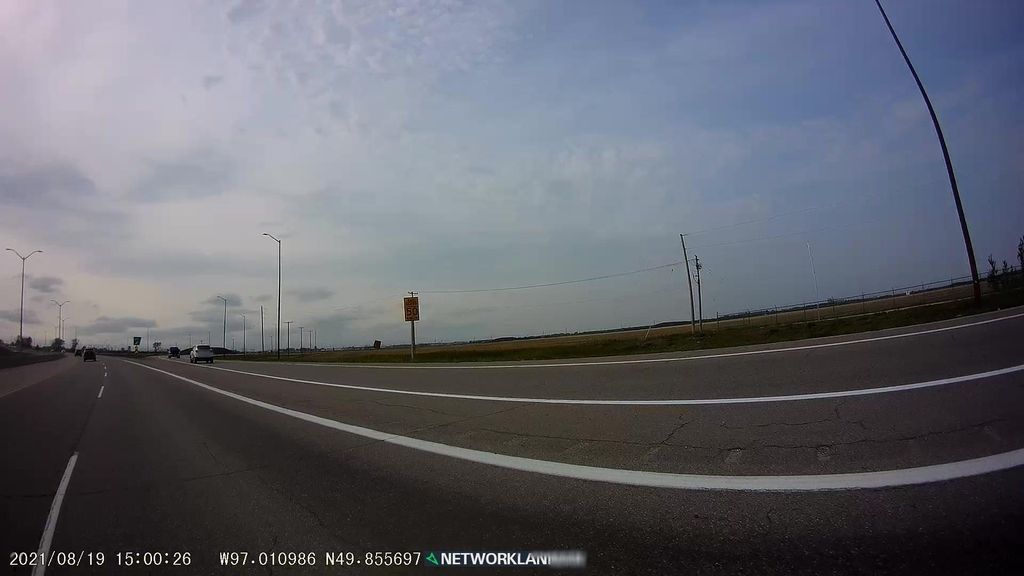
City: winnipeg